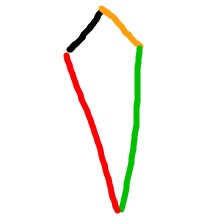
Shape: kite